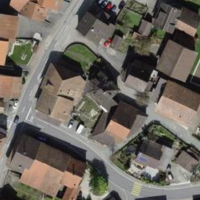
EUNIS habitat code: 54
Species observed at this site:
Echium vulgare